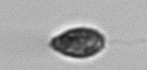
Label: Pseudochattonella_farcimen